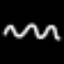
Label: squiggle